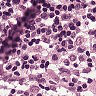
Metastatic tissue present: no